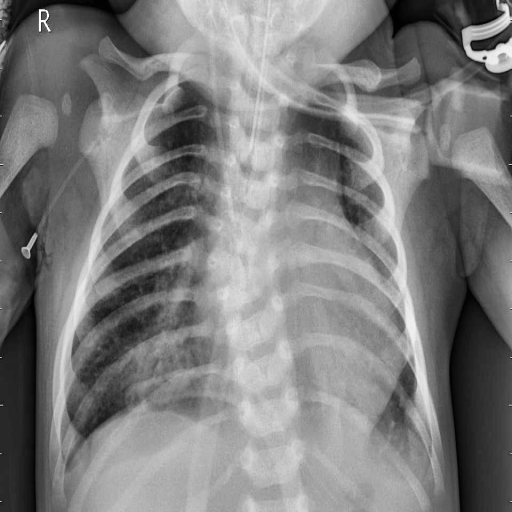
Finding: PNEUMONIA